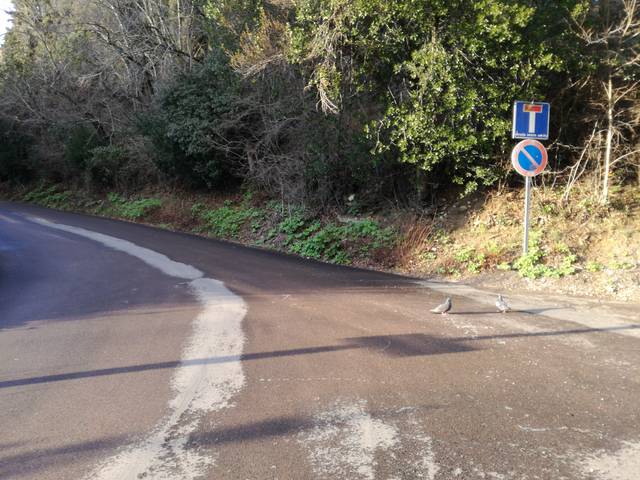
Region: Italy
Coordinates: 43.119, 12.381